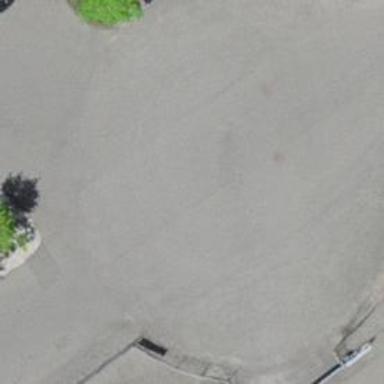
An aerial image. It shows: Turning circle on the road.